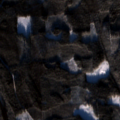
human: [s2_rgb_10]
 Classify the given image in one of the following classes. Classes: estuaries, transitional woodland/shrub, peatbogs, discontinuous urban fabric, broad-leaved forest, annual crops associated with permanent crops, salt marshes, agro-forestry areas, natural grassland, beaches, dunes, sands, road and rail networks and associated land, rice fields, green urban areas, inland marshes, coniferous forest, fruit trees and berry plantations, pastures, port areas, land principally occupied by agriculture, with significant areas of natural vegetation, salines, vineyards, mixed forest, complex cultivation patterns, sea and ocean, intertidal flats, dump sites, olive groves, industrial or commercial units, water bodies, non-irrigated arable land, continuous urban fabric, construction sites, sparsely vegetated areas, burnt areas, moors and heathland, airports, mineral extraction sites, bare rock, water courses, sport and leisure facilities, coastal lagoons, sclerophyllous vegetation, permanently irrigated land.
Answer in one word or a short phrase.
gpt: coniferous forest, mixed forest